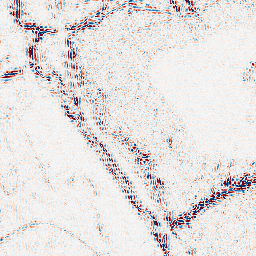
Category: wavelet
Decomposition family: wavelet_dwt
Decomposition parameters: wavelet: db4
level: 2
Upsampling method: regularized
Upsampling parameters: scale: 4
lambda_reg: 0.001
Upsampling scale: 4